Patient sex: M
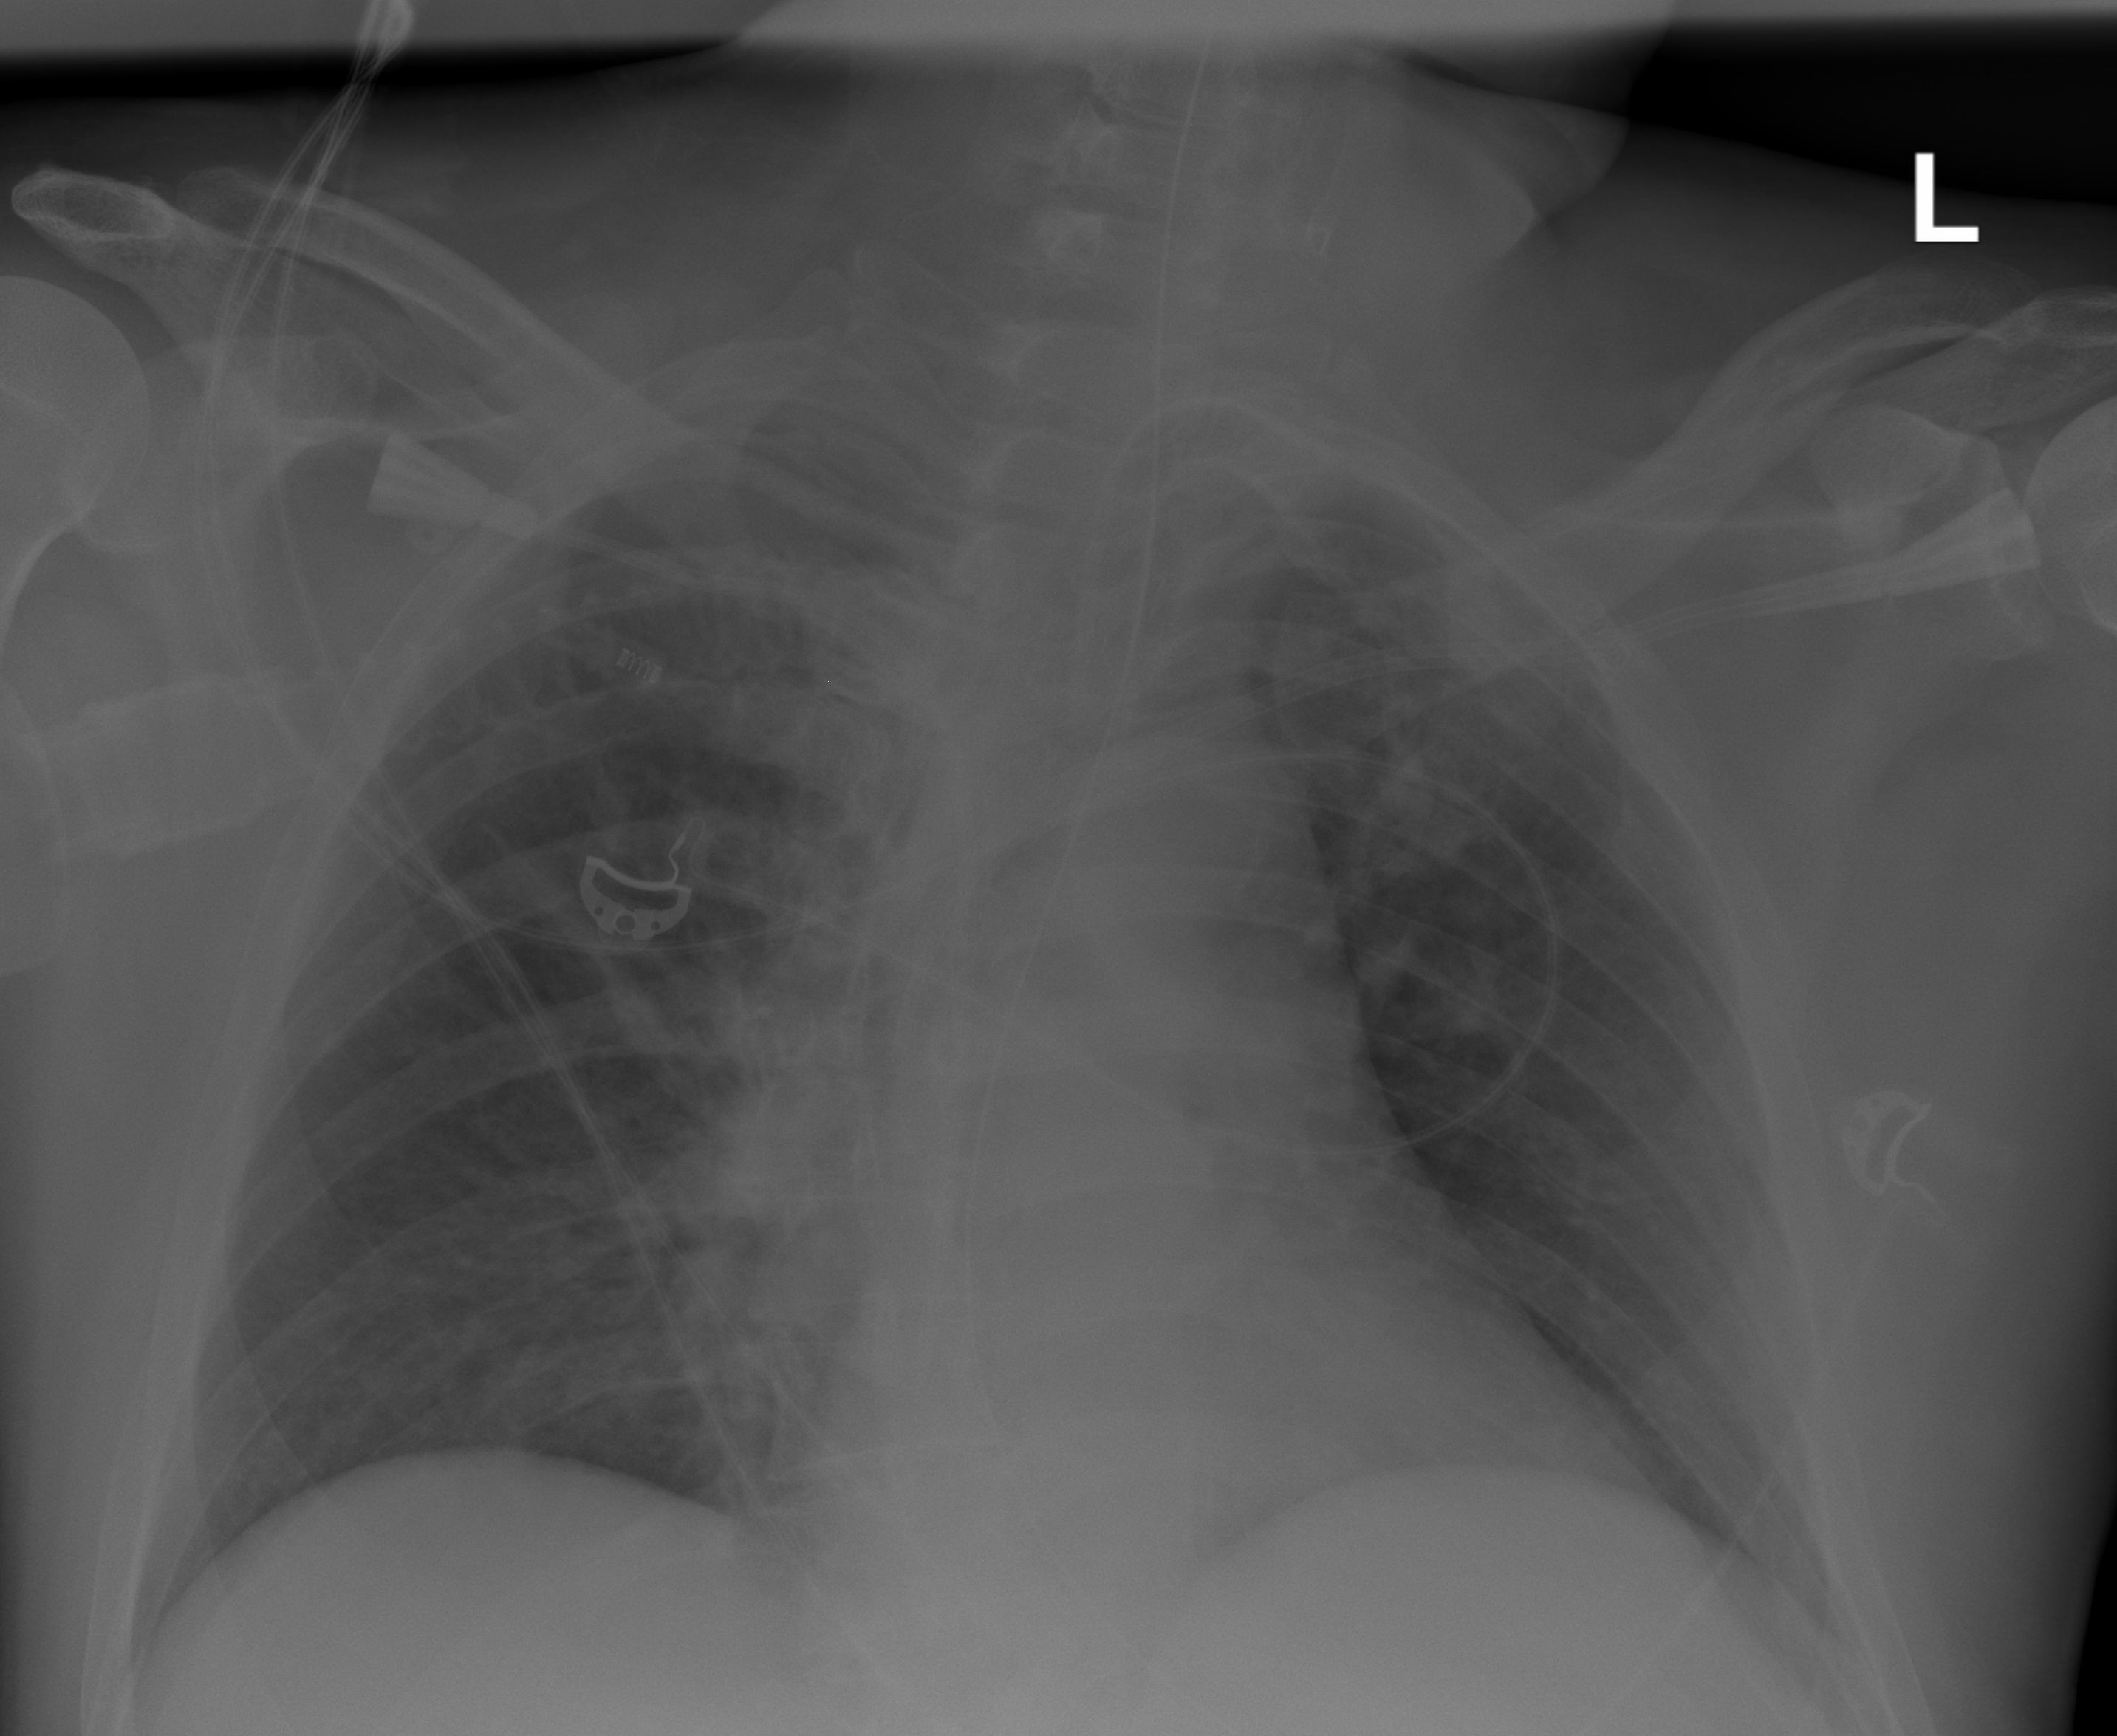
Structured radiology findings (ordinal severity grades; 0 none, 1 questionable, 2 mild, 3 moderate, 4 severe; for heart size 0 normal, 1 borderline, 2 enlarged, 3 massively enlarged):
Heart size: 1
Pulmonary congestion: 1
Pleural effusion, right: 0
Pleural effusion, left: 0
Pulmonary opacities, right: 2
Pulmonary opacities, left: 0
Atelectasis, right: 0
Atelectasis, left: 0